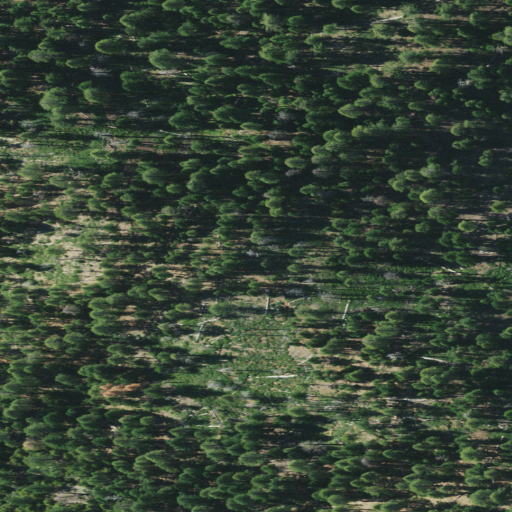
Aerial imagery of ridge(s) in California named Brooks Ridge containing grassland, evergreen forest, open development, and shrub